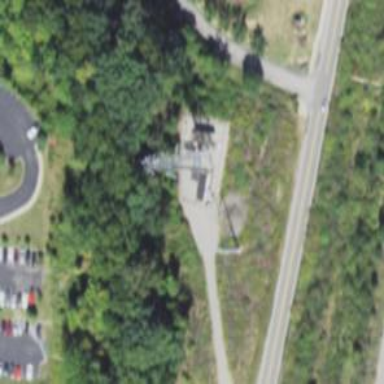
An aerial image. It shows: Service building with communication mast.